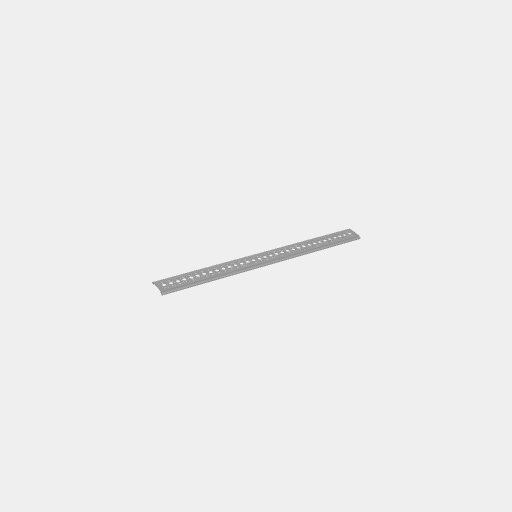
Part: RailChannel33H